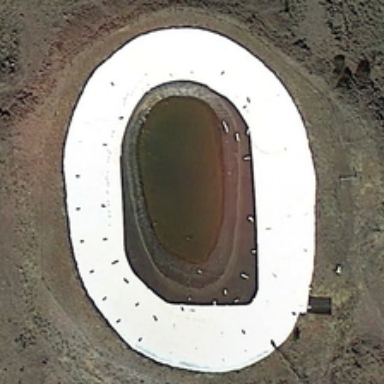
A white roof of the stadium is in the bareland .